Question: Hi I'm building an app on the Salesforce1 platform and I'm having some trouble with the UI. If you look at the recent and popular ideas columns, technically they are side by side but the Recent Ideas column is slightly lower than the Popular Ideas column and I can't figure out how to get them exactly side by side again. Any help would be greatly appreciated.

HTML (ignore the apex tags. Indentation is a bit messed up because of how I had to format it to put it in a code block for this post)
'''
<apex:page standardcontroller="Idea" recordSetVar="idea"
sidebar="false"
showHeader="false"
standardstylesheets="false"
doctype="html-5.0">
<head> </head>
<body>
<apex:stylesheet value="{!$Resource.PuroIdeas_Homepage_CSS}" />
<div id="header">
<a href="https://cs3.salesforce.com/apex/PuroIdeas_Home">
<img id="PuroIdeasLogo" src="{!$Resource.PuroIdeasLogo}"/>
</a>
<br/>
<p id="introCopy" >PuroIdeas is a place where you can innovate. Share your ideas, check out others, join the discussion and help build a better Purolator</p>
</div>
<div id="login">
<p class="loginText"> Login | Sign Up </p>
</div>
<div id="Challenges">
<h1 class="ChallengesHeader"> Challenges </h1>
<div class="activeChallenge">
<!-- <apex:dataList value="{!ideatheme}" var="i" id="list">
{!i.title}
</apex:dataList>
<apex:pageblock>
<apex:outputField value="{!idea.title}" />
</apex:pageblock> -->
<p> CHALLENGE 1 - </p>
</div>
<div class="activeChallenge">
<p> CHALLENGE 2 - </p>
</div>
<div class="activeChallenge">
<p> CHALLENGE 3 - </p>
</div>
<!-- Do I need a div for the view all button? -->
</div>
<div id="rpIdeasContainer">
<div id="recentIdeas">
<h1 class="RecentIdeasHeader"> Recent Ideas </h1>
<div class="rIdeas"> Recent Idea 1</div>
<div class="rIdeas"> Recent Idea 2</div>
<div class="rIdeas"> Recent Idea 3</div>
</div>
<div id="popularIdeas">
<h1 class="PopularIdeasHeader"> Popular Ideas </h1>
<div class="pIdeas"> Popular Idea 1</div>
<div class="pIdeas"> Popular Idea 2</div>
<div class="pIdeas"> Popular Idea 3</div>
</div>
</div>
<div id="generalFeedback">
<h1 class="GeneralFeedbackHeader">General Feedback</h1>
<p>Category <br/> Title <br/> Description</p>
<apex:form >
<!-- <apex:inputField ></apex:inputField> -->
<!-- <apex:commandButton action="{!submit}" value="Submit"/> -->
</apex:form>
</div>
<div id="pastChallenges">
<h1 class="PastChallengesHeader">Past Challenges</h1>
<div class="pChallenge"> Past Challenges 1</div>
<div class="pChallenge"> Past Challenges 2</div>
<div class="pChallenge"> Past Challenges 3</div>
</div>
<div id="ideasInAction">
<h1 class="IdeasInActionHeader">Ideas In Action</h1>
<div class="IIA"> Idea in Action 1</div>
<div class="IIA"> Idea in Action 2</div>
<div class="IIA"> Idea in Action 3</div>
</div>
</body>
</apex:page>
'''
CSS
'''
#header
{
width: 70%;
border-bottom-style: solid;
border-color: #D1D1D1;
border-width: 2px;
margin-left: auto;
margin-right: auto;
}
#PuroIdeasLogo
{
display: block;
margin-left: auto;
margin-right: auto;
}
#introCopy
{
text-align: center;
font-family: "Segoe UI"; /*Helvetica, Arial;*/
font-weight: lighter;
max-width: 60%;
margin-left: auto;
margin-right: auto;
color: #575757;
}
#login
{
width: 70%;
/*border-bottom-style: solid;
border-color: #D1D1D1;
border-width: 1px;*/
margin-left: auto;
margin-right: auto;
}
.loginText
{
text-align: center;
font-family: "Segoe UI", Helvetica, Arial;
font-weight: lighter;
}
#Challenges
{
width: 70%;
border-bottom-style: solid;
border-color: #D1D1D1;
border-width: 1px;
margin-left: auto;
margin-right: auto;
}
.ChallengesHeader
{
padding-left: 40px;
font-family: "Segoe UI";
font-weight: lighter;
color: #575757;
}
.activeChallenge
{
width: 90%;
margin: 20px auto;
padding: 15px;
font-family: "Segoe UI";
font-weight: lighter;
color: #2071FE;
/*background-color: #2071FE;*/
border: 2px solid #2071FE;
border-radius: 15px;
}
#rpIdeasContainer
{
width: 70%;
margin-left: auto;
margin-right: auto;
border-bottom-style: solid;
border-width: 1px;
border-color:#D1D1D1;
}
#recentIdeas
{
width: 50%;
margin-left: auto;
margin-right: auto;
float:left;
}
.RecentIdeasHeader
{
padding-left: 40px;
font-family: "Segoe UI";
font-weight: lighter;
color: #575757;
}
.rIdeas
{
width: 85%;
margin: 20px auto;
border: 1px solid red;
font-family: "Segoe UI", Helvetica, Arial;
font-weight: lighter;
color: #ADADAD;
}
#popularIdeas
{
margin-left: 50%;
margin-right: auto;
}
.PopularIdeasHeader
{
padding-left: 40px;
font-family: "Segoe UI";
font-weight: lighter;
color: #575757;
}
.pIdeas
{
width: 85%;
margin: 20px auto;
border: 1px solid red;
font-family: "Segoe UI", Helvetica, Arial;
font-weight: lighter;
color: #ADADAD;
}
#generalFeedback
{
width: 70%;
margin-top: 10px;
margin-left: auto;
margin-right: auto;
font-family: "Segoe UI", Helvetica, Arial;
font-weight: lighter;
color: #ADADAD;
}
.GeneralFeedbackHeader
{
padding-left: 40px;
font-family: "Segoe UI";
font-weight: lighter;
color: #575757;
}
#pastChallenges
{
width: 70%;
border-style: dotted;
margin-left: auto;
margin-right: auto;
}
.PastChallengesHeader
{
padding-left: 40px;
font-family: "Segoe UI";
font-weight: lighter;
color: #575757;
}
.pChallenge
{
font-family: "Segoe UI", Helvetica, Arial;
font-weight: lighter;
color: #ADADAD;
}
#ideasInAction
{
width: 70%;
border-style: dotted;
margin-left: auto;
margin-right: auto;
}
.IdeasInActionHeader
{
padding-left: 40px;
font-family: "Segoe UI";
font-weight: lighter;
color: #575757;
}
.IIA
{
font-family: "Segoe UI", Helvetica, Arial;
font-weight: lighter;
color: #ADADAD;
}
'''
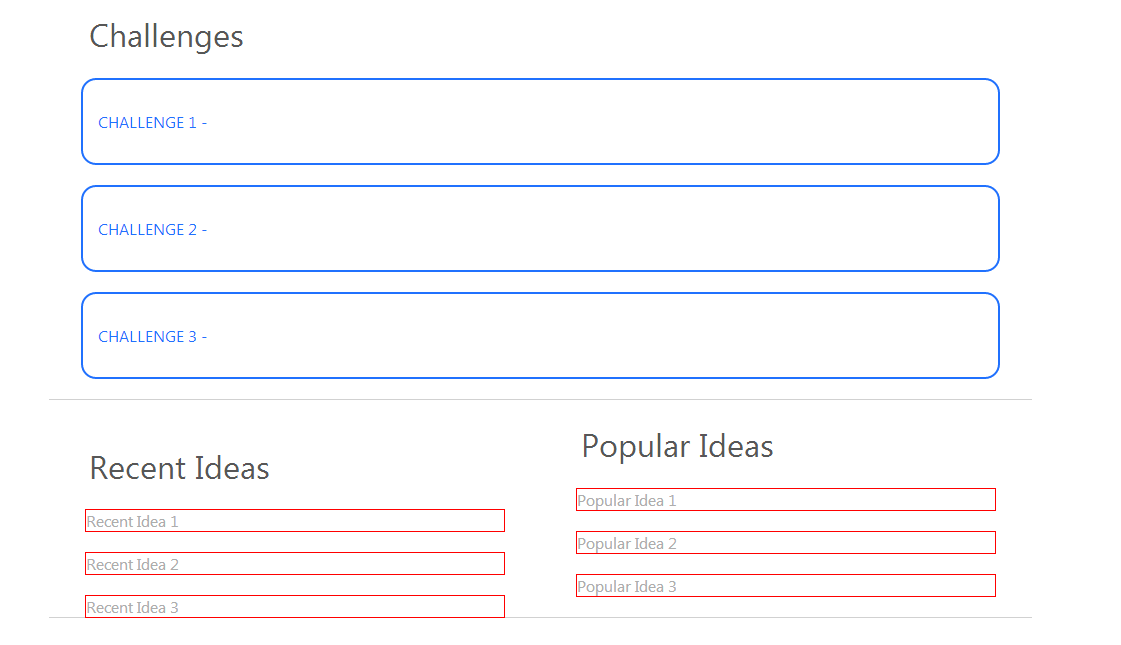
Answer: I would modify the following classes as such:
'''
#recentIdeas {
width: 48%;
background-color: #FFA500;
padding: 0px !important;
margin: 0px !important;
display: inline-block;
}
#popularIdeas {
width: 48%;
background-color: #AFA500;
padding: 0px !important;
margin: 0px !important;
display: inline-block;
}
'''
You can see this here-> <URL>
Hope this helps!!!